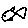
Label: fish